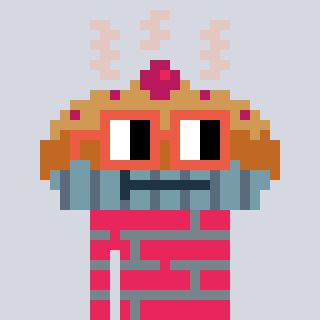
a pixel art character with square orange glasses, a pie-shaped head and a redpinkish-colored body on a cool background